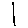
Label: line